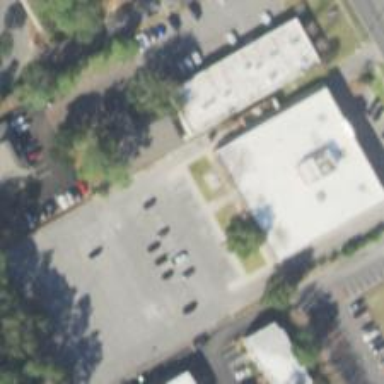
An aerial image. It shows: Parking space is available.